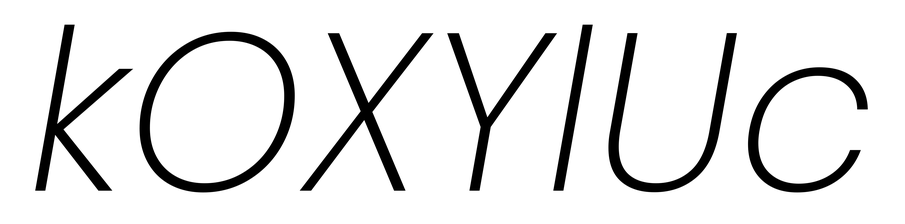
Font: Poppins-ExtraLightItalic